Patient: sex F, age 69
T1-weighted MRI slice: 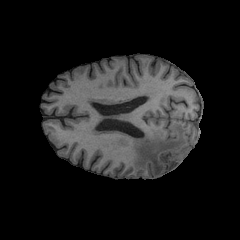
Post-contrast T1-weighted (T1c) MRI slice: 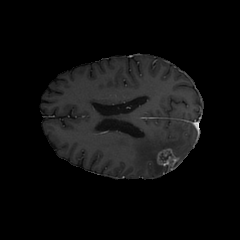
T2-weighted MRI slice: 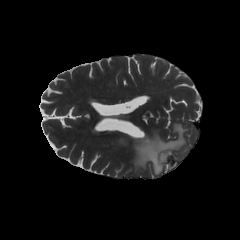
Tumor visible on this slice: yes
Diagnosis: Glioblastoma, IDH-wildtype
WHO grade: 4